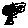
Label: tree